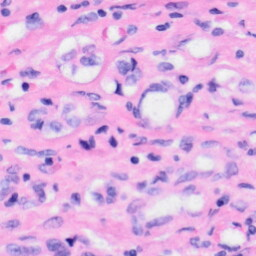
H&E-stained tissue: Liver